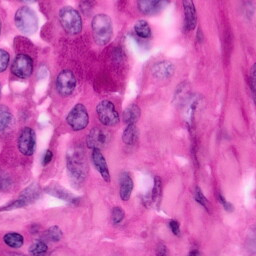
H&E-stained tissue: Pancreatic